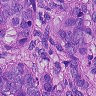
Metastatic tissue present: yes